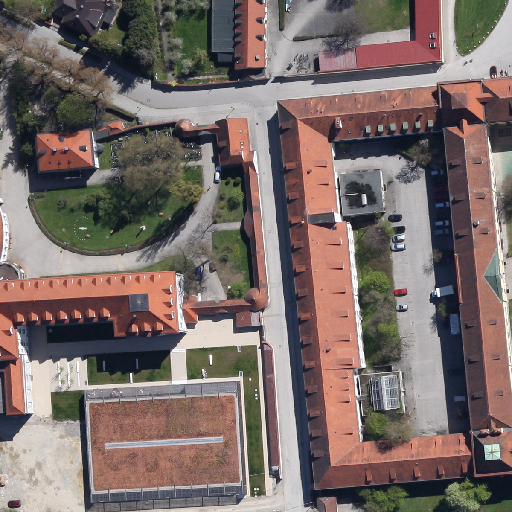
Referring expression: sidewalk